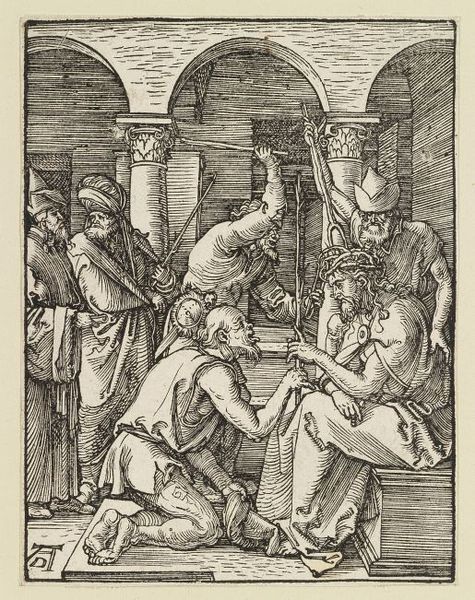
Titel: Die Dornenkrönung
Künstler: Albrecht Dürer
Standort: Karlsruhe
Institution: Staatliche Kunsthalle Karlsruhe
Schlagwörter: gemälde, hand, mann, weiß, menschen, sitzen, stadt, finger, grau, hut, hüte, männer, schwarz, säule, säulen, zeichnung, gebäude, haus, weg, ornament, bart, gericht, richter, architektur, arm, bibel, johannes, neues testament, rahmen, bild, innenraum, signatur, gewand, sitzend, gewänder, stock, beine, füße, holzschnitt, sitz, bogen, stab, grafik, bank, saal, rundbogen, könig, lanze, soldaten, thron, muskeln, verzierung, durchgang, stufe, ad, knie, halle, bögen, wei, arkade, stangen, alter, spott, glaube, kreuz, religion, zweig, knechte, barfuß, druck, schnitt, schwarz-weiß, schraffuren, holzstich, radierung, stich, häscher, illustration, knien, prügeln, schlag, schläge, stöcke, herrscher, pilatus, arzt, untersuchung, arkaden, kapitelle, kapitell, handwerk, christus, jesus, jesus christus, kreuzigung, hilfe, leiden, teufel, zunge, knieend, kniend, dornen, segen, fingerzeig, bettler, tempel, männder, dürer, jünger, sechs, kupferstich, anbetung, bitte, turban, schlagen, satan, christentum, dornenkrone, stechen, christi, dornenkranz, zepter, liturgie, betteln, peitschen, sarkophag, verspottung, juden, christ, schächer, albrecht, albrecht dürer, apostel, verwirrt, folter, marter, passion, spieß, kniet, purpurmantel, würdenträger, kapitele, geisselung, dornenkrönung, sünder, geiselung, recht, hohepriester, pontius, geißeln, verhöhnung, verfolger, alfred, kiend, kkönig, chritus, a, d, ldruck, grophik, rohrstock, judenhut, wedürer, dürür, heilung eines stummen, jesus heilt, kniender bittsteller, welch ein mensch